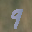
Label: 9